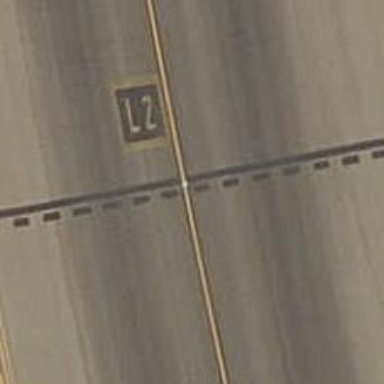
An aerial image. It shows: Runway holding position.